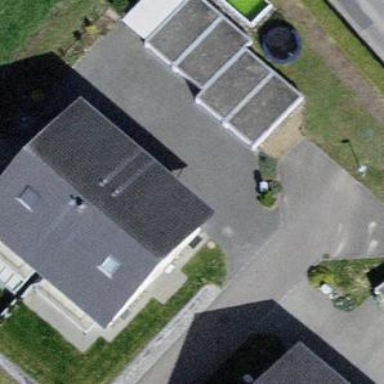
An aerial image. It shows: Group of garages.